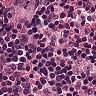
Metastatic tissue present: no